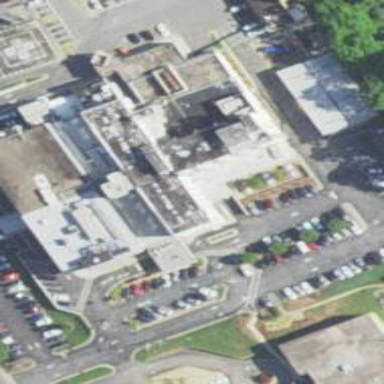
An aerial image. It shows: Hospital building.